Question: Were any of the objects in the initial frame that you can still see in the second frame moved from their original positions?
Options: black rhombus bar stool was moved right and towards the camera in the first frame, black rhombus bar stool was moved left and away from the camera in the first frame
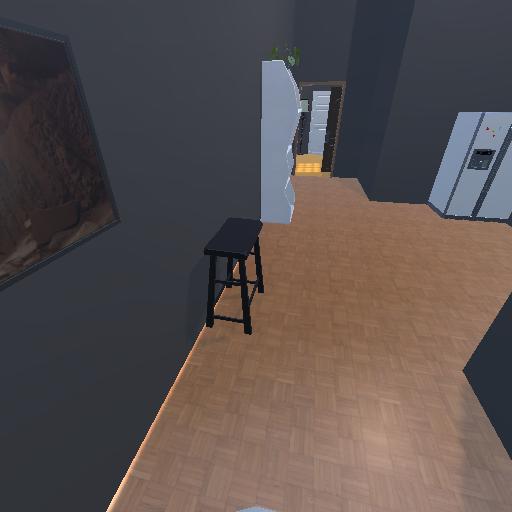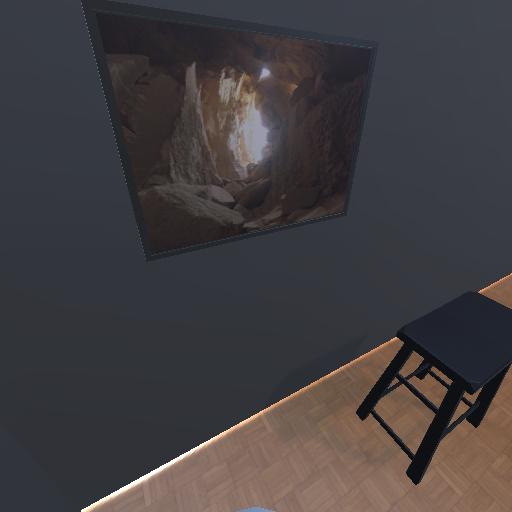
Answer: black rhombus bar stool was moved right and towards the camera in the first frame